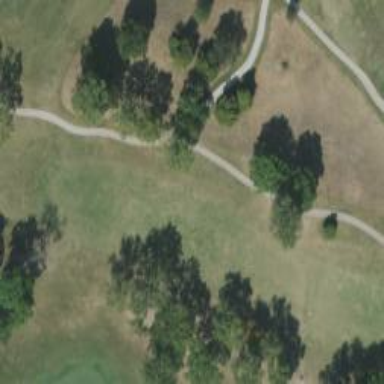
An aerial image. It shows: Golf hole.